Question: I have an Activity, "Eeee", in a tab, declared like this in AndroidManifest.xml:
'''
<activity android:name="Eeee"
android:label="@string/app_name"
android:theme="@style/eeee"
/>
'''
The style is declared like this:
'''
<?xml version="1.0" encoding="utf-8"?>
<resources>
<style name="eeee">
<item name="android:typeface">monospace</item>
<item name="android:textColor">#ff00ff</item>
</style>
</resources>
'''

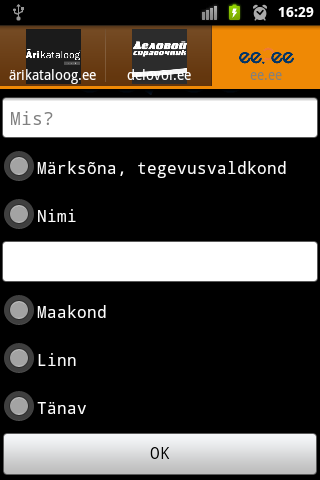
Answer: You might need to add the style to each radioButton attribute.
'''
<RadioButton
android:id="@+id/option1"
android:layout_width="wrap_content"
android:layout_height="wrap_content"
android:text="Option 1"
style="@style/eeee"/>
'''